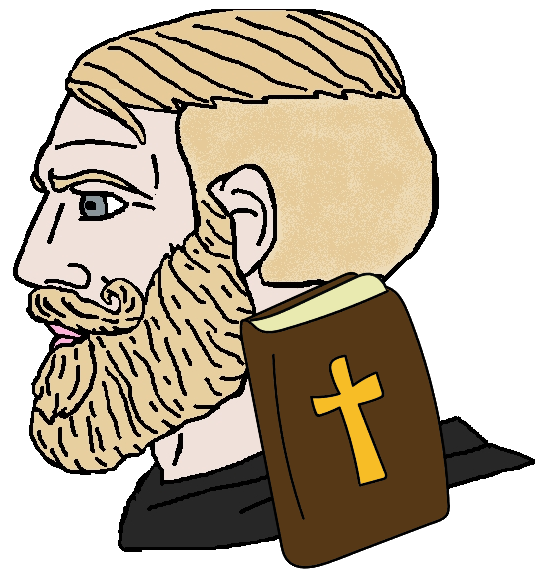
Label: 4_Yes_Chad